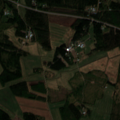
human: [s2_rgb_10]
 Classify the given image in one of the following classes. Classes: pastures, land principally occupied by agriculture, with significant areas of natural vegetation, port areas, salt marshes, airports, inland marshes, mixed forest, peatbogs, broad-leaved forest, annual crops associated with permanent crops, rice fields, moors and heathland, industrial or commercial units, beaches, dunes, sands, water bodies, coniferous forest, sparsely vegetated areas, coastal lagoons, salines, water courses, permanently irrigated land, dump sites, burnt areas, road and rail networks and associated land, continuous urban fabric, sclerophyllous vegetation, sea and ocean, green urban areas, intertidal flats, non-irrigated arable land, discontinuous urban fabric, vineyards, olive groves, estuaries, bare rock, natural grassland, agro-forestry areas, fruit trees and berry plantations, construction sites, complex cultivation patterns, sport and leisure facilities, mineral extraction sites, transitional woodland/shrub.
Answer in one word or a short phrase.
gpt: non-irrigated arable land, land principally occupied by agriculture, with significant areas of natural vegetation, coniferous forest, mixed forest, transitional woodland/shrub